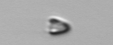
Label: Pyramimonas